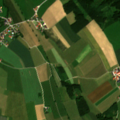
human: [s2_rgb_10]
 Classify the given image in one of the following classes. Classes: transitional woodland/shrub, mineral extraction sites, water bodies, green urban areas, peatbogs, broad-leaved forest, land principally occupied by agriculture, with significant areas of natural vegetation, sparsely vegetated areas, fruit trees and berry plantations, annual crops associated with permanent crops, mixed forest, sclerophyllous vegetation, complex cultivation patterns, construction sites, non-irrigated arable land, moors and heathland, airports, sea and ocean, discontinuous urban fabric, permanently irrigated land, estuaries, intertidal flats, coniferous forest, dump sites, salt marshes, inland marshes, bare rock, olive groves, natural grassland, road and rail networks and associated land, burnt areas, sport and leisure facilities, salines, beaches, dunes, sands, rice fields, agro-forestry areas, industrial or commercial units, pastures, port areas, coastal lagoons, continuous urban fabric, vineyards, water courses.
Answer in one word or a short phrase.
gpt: discontinuous urban fabric, non-irrigated arable land, pastures, complex cultivation patterns, coniferous forest